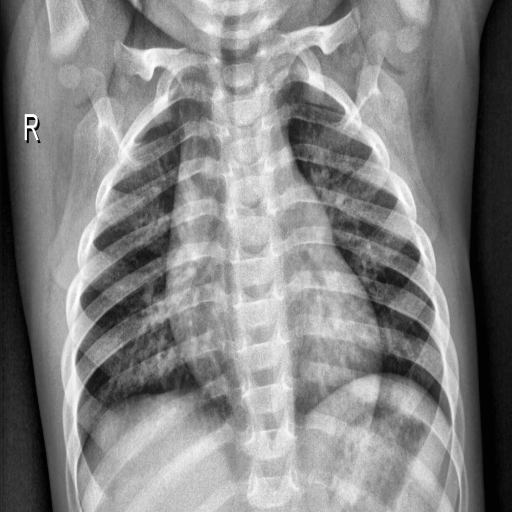
Finding: NORMAL